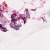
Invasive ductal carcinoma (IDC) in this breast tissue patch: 0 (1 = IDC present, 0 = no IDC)